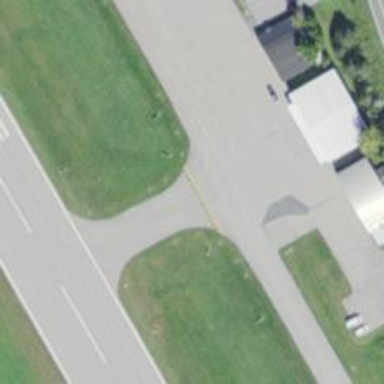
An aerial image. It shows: Image of taxiway at airport.